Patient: sex F, age 63
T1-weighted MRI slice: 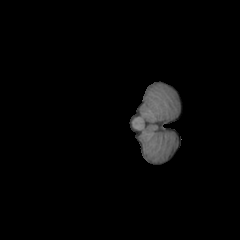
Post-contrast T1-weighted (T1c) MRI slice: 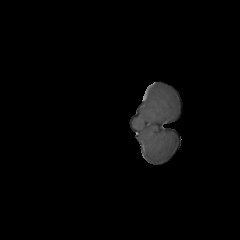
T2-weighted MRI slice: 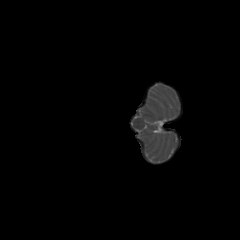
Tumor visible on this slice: no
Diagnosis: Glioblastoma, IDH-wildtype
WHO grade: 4